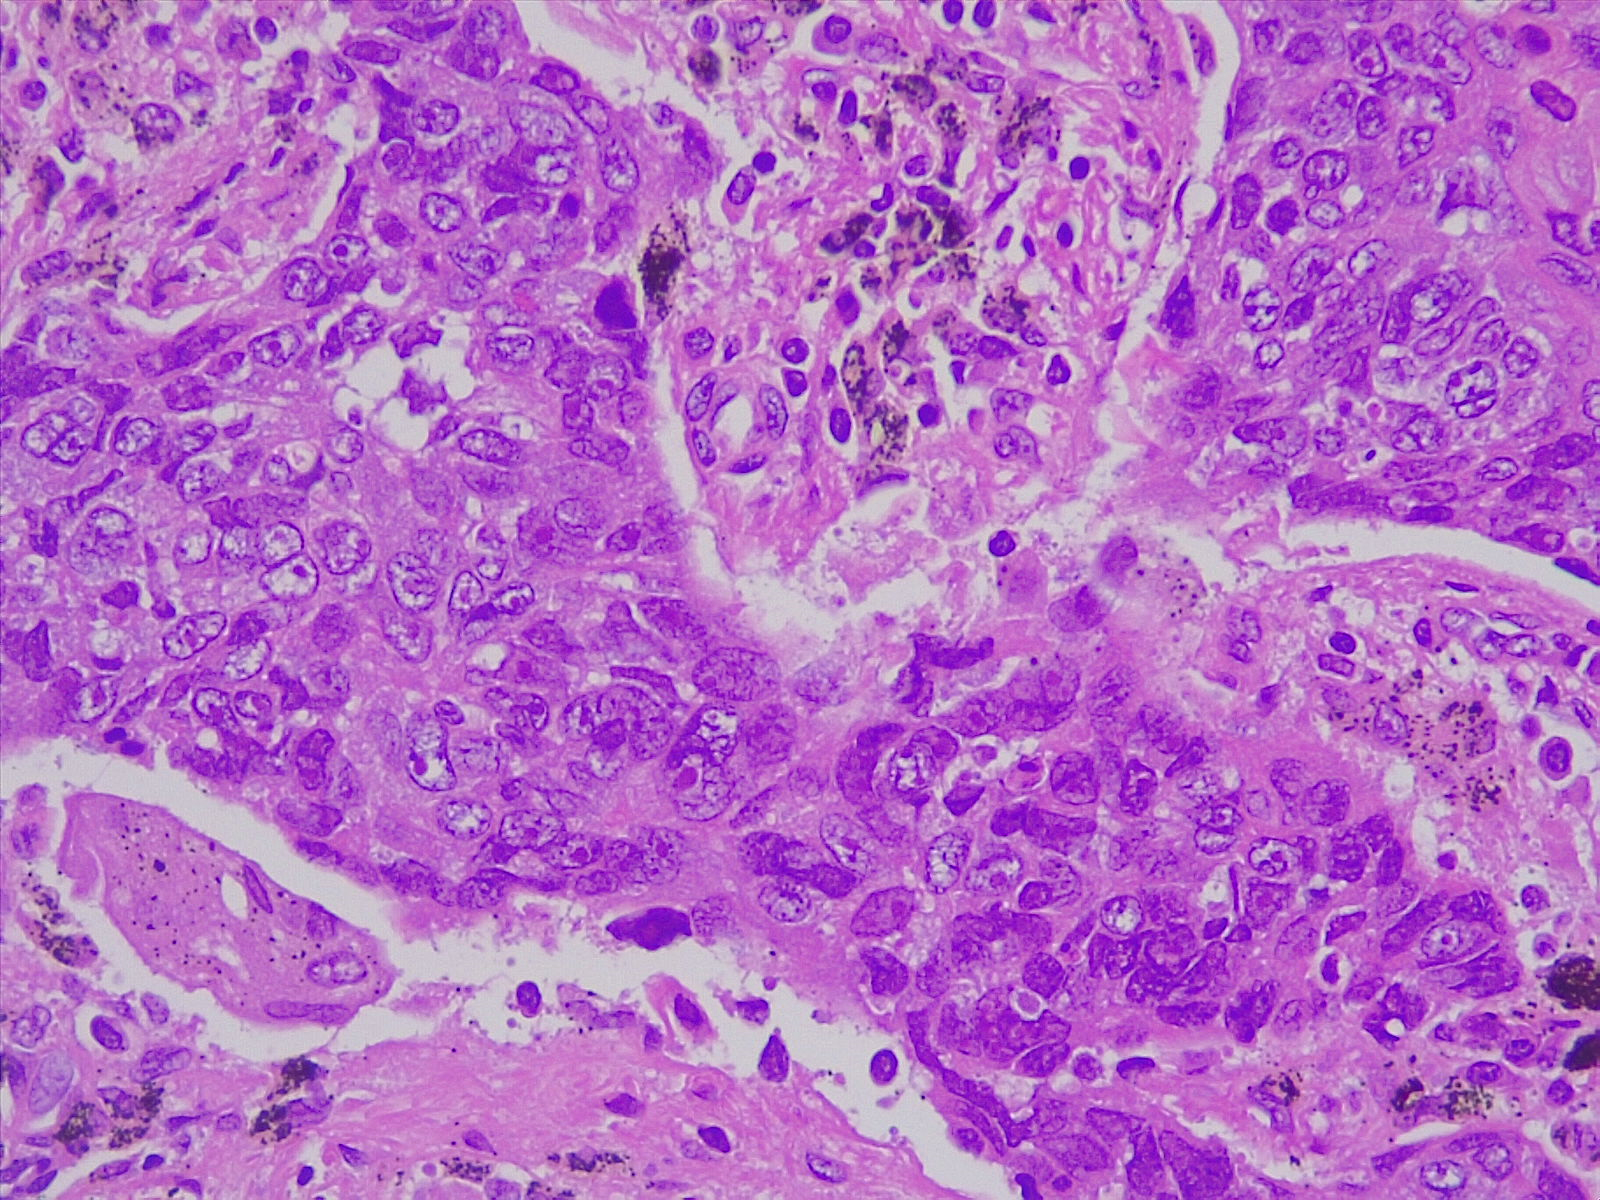
Label: lung squamous cell carcinoma, moderately differentiated